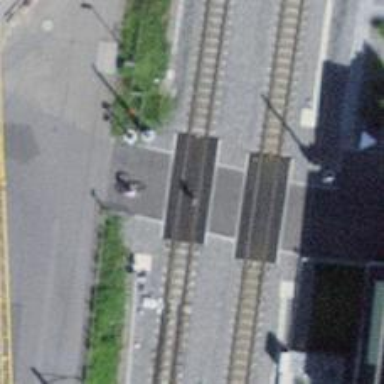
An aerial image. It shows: Railway crossing with full barrier.